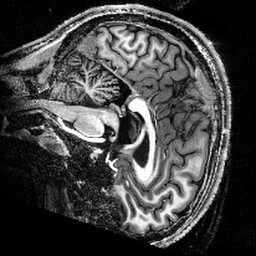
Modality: T1w
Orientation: sagittal
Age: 23
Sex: male
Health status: healthy
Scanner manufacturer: siemens
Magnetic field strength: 9.4 T
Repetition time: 6 s
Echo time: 0.0023 s